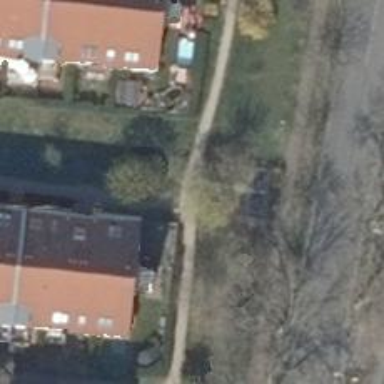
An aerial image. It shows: Asphalt footway.